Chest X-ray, PA view. Patient: 17 years old, sex F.
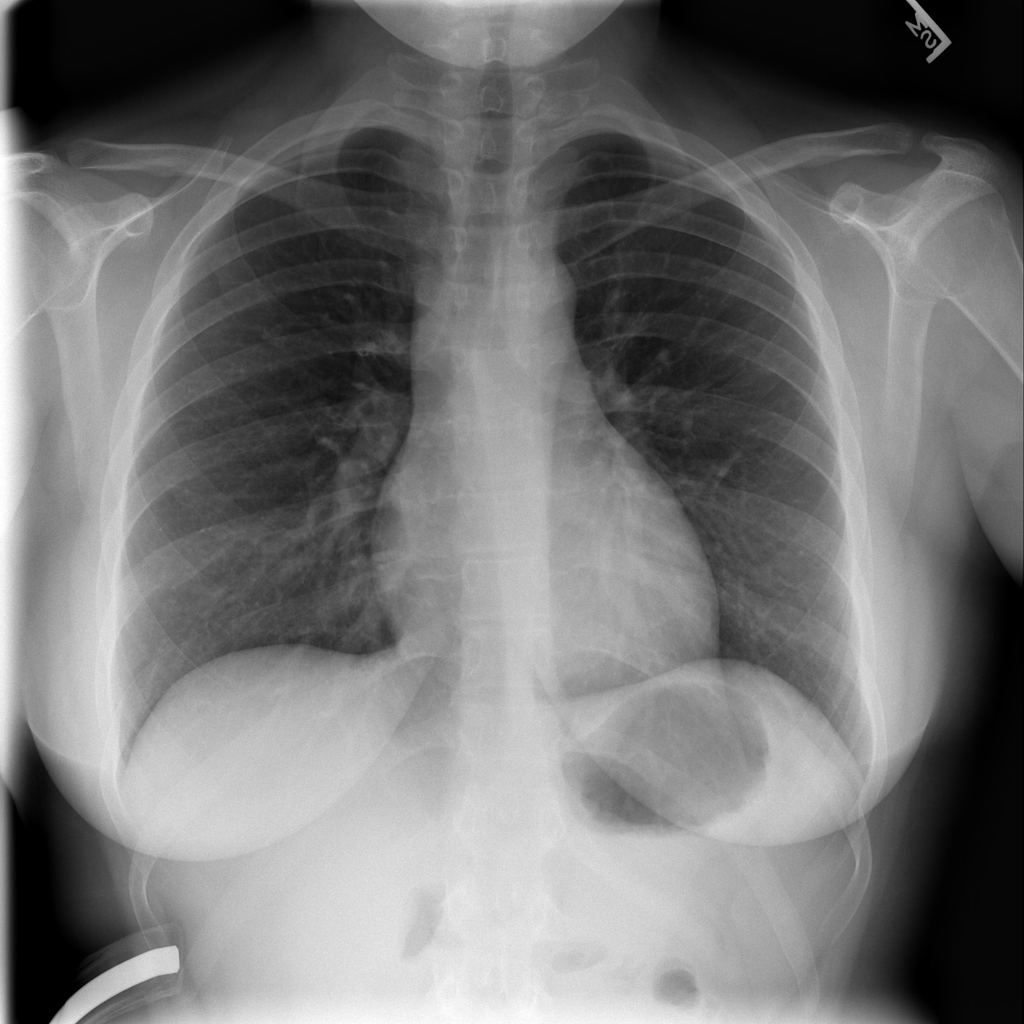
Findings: Infiltration